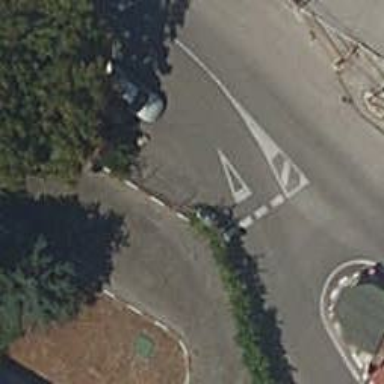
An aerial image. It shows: Road with "give way" sign.